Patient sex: F
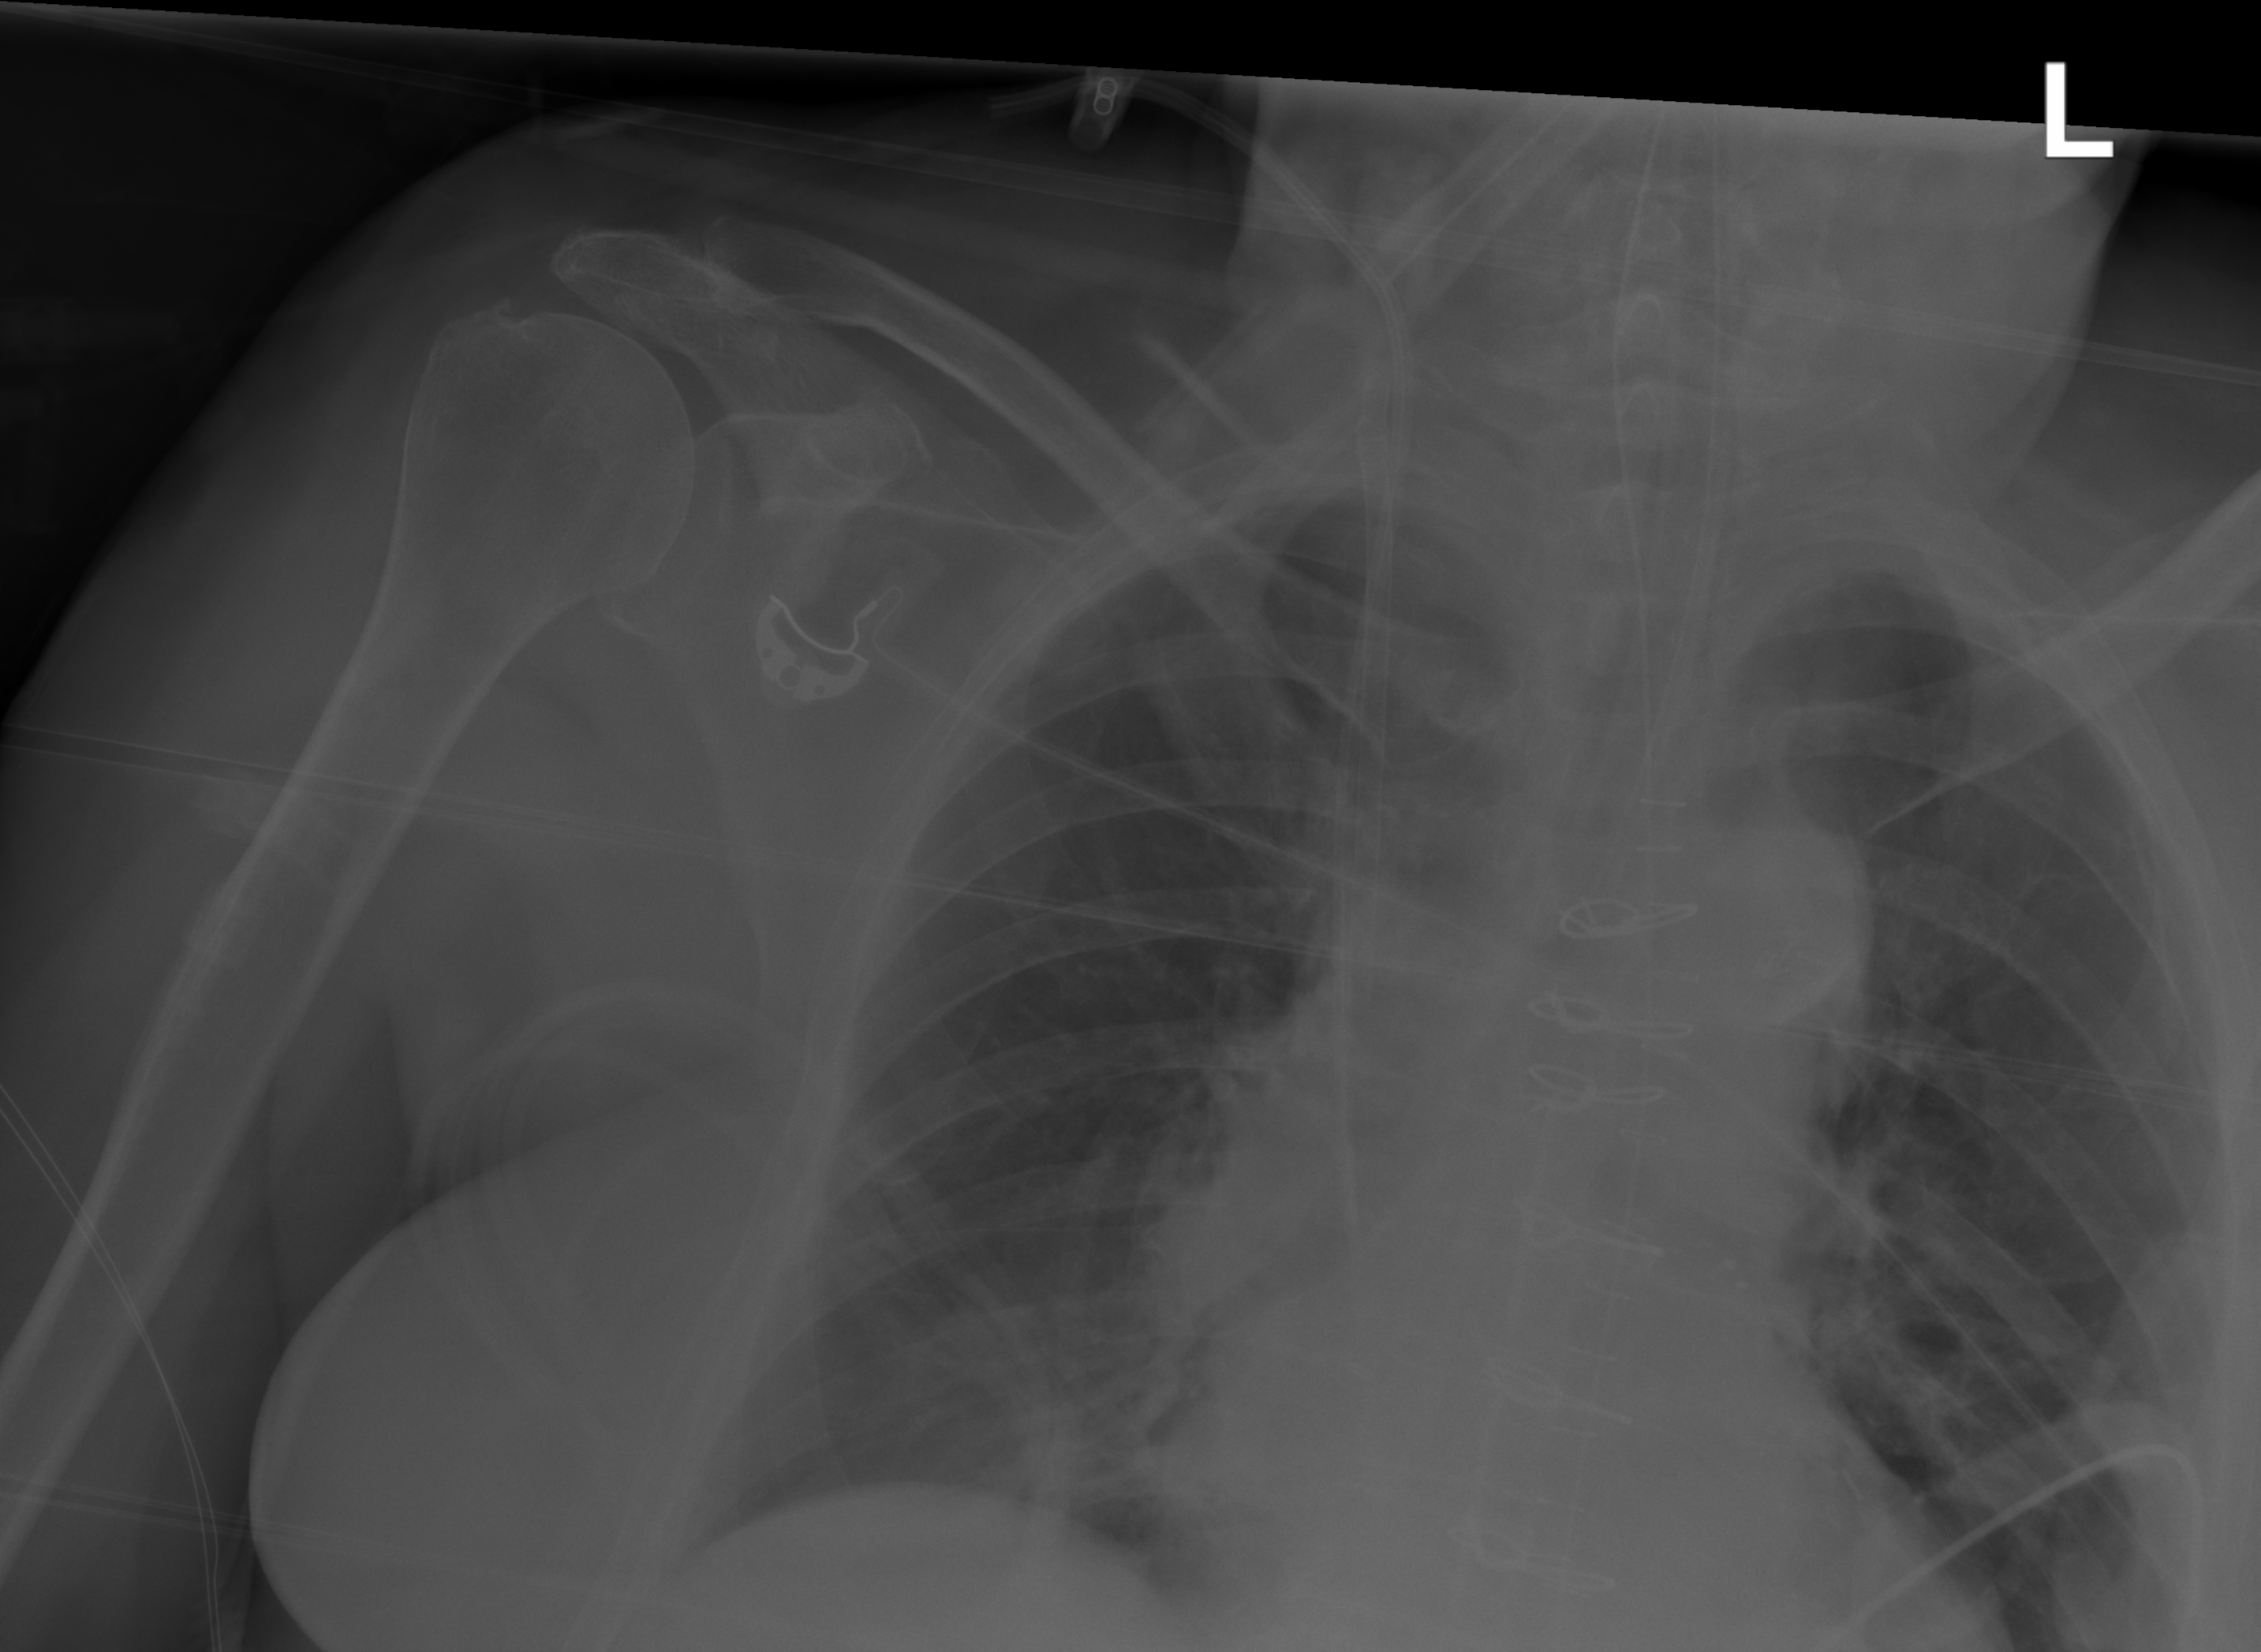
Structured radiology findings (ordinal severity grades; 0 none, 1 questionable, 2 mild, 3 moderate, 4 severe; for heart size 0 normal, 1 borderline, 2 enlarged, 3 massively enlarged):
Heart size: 0
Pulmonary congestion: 0
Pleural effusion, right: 0
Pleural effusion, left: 0
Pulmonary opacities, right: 0
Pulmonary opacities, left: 0
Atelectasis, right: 2
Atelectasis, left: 0